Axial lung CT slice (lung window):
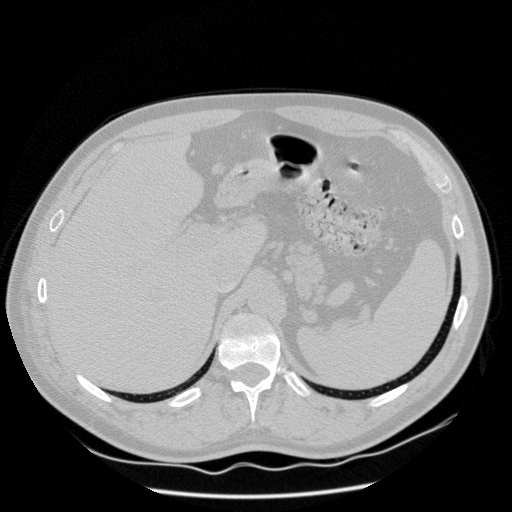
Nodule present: no